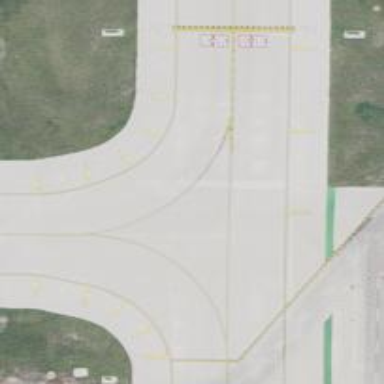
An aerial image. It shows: Image of taxiway at airport.